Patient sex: M
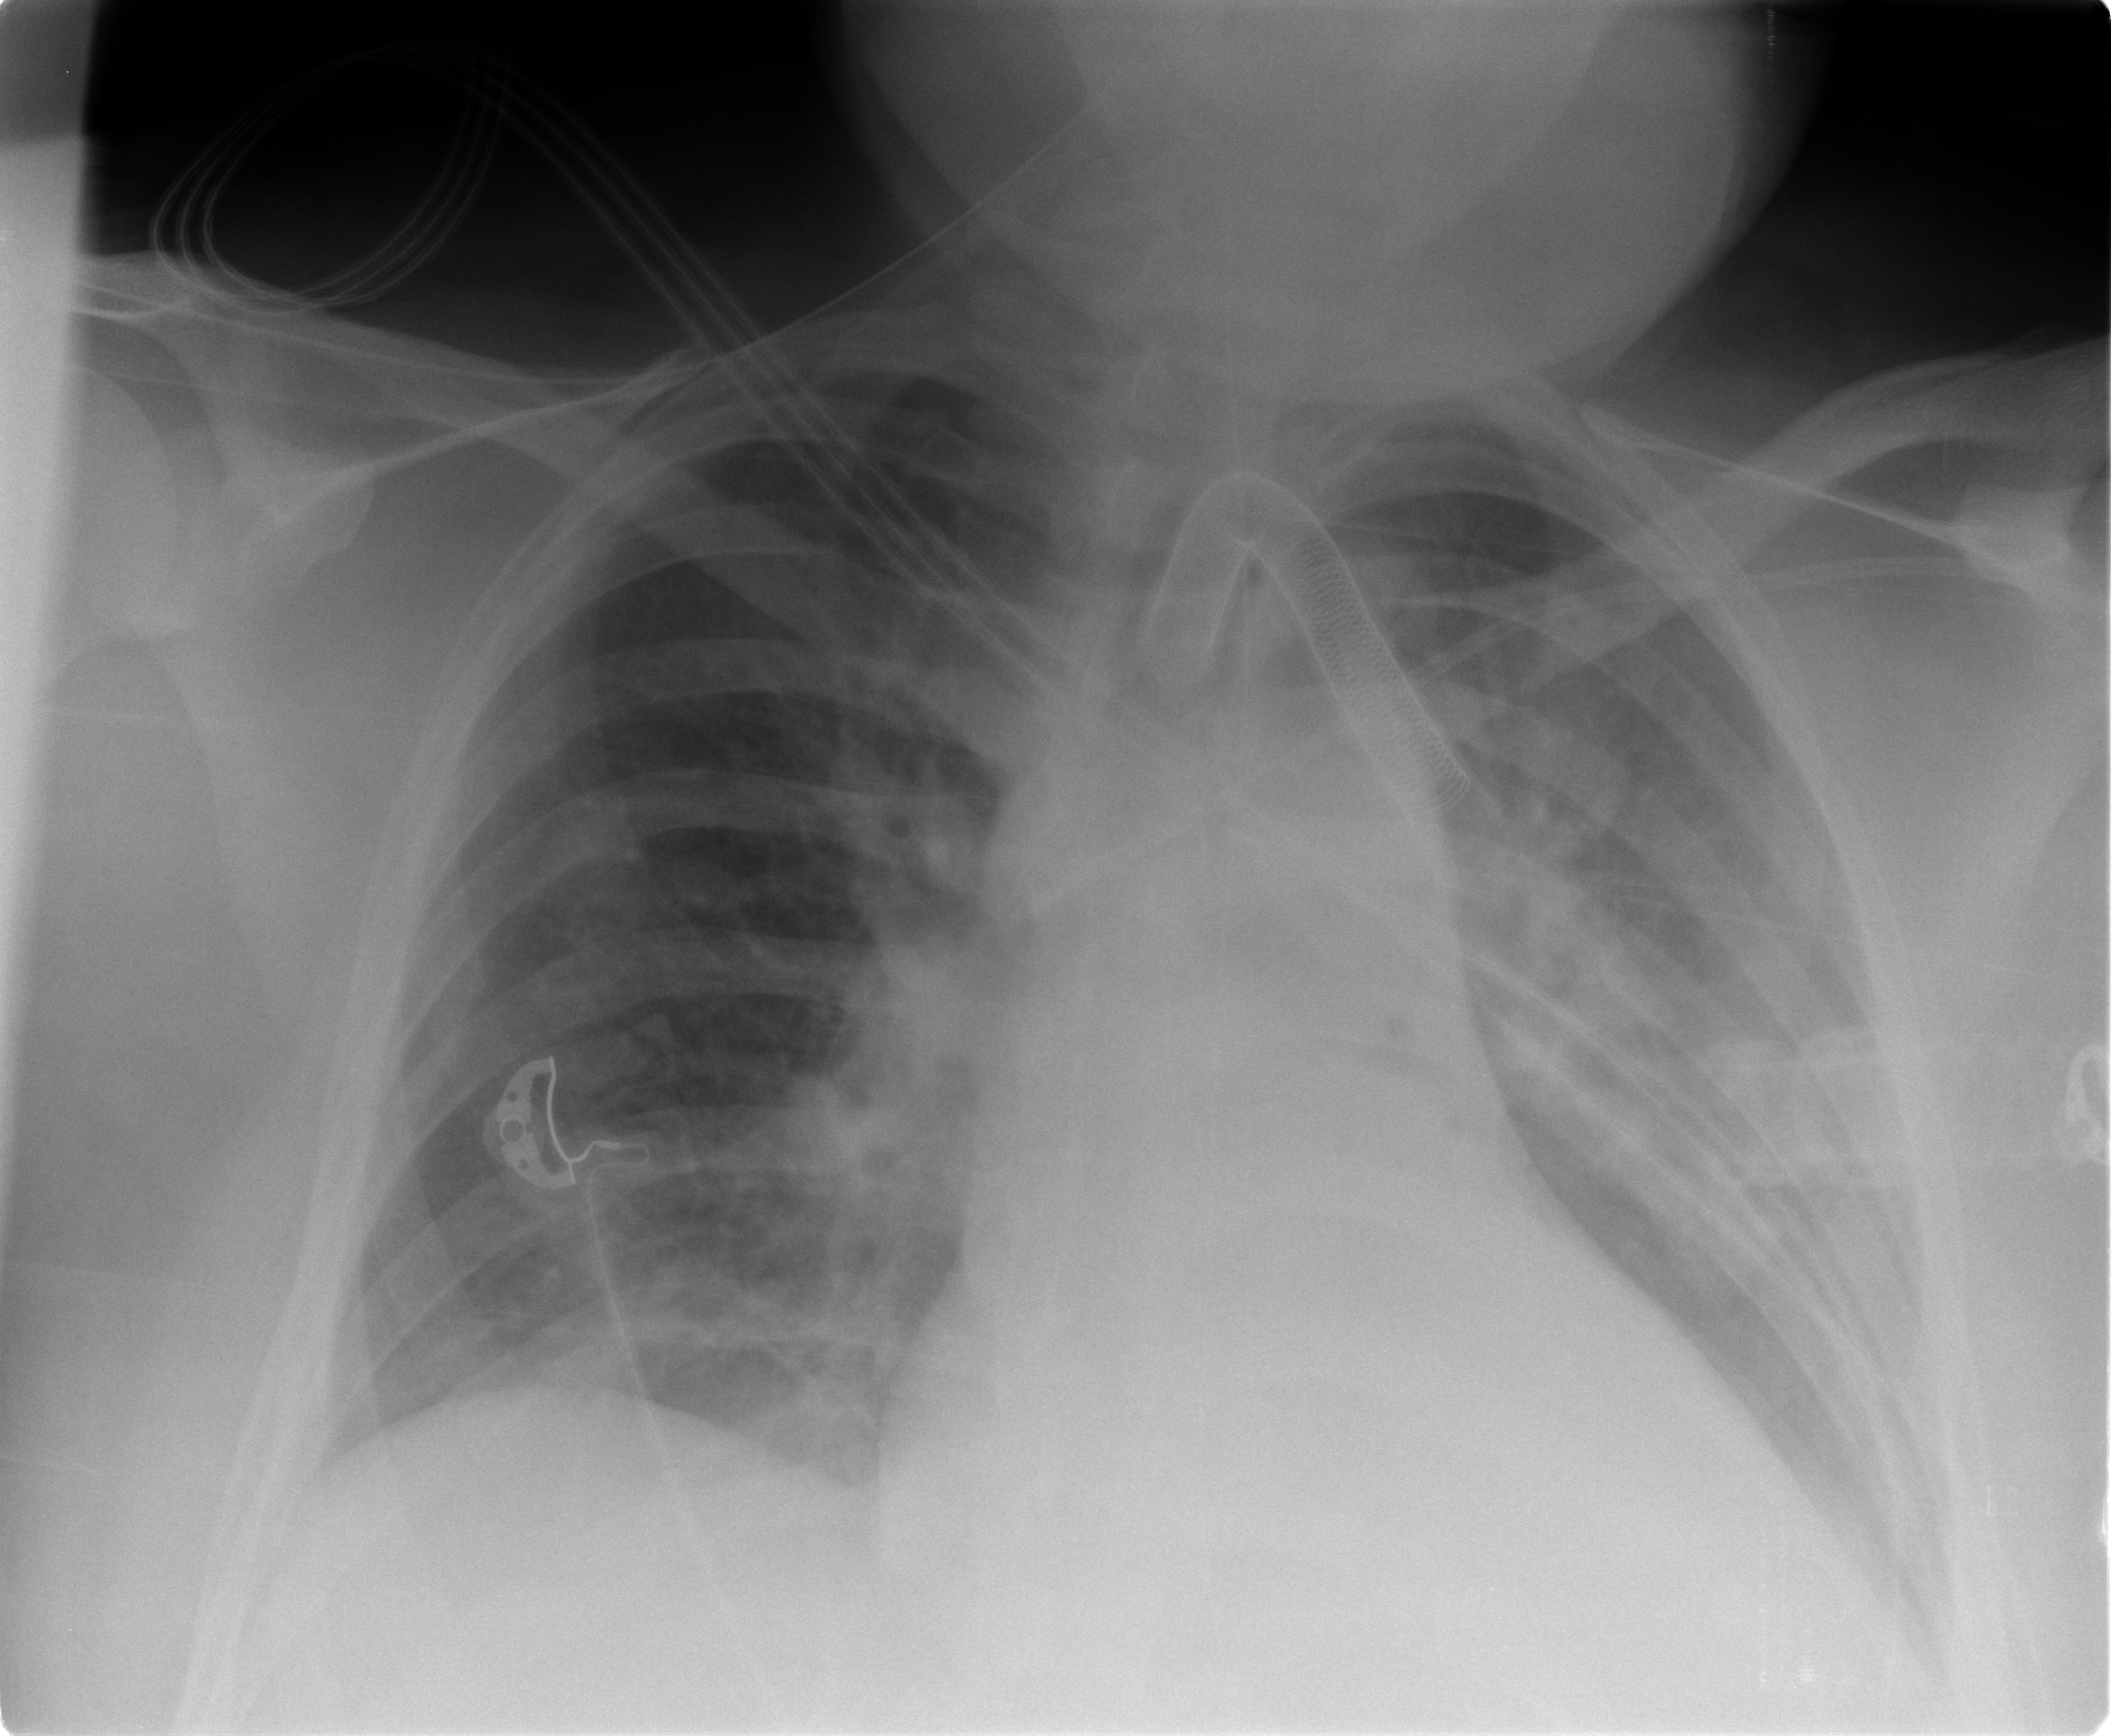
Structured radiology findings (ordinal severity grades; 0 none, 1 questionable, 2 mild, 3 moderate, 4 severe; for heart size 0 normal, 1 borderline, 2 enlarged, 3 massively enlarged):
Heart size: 2
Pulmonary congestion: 2
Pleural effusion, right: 0
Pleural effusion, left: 2
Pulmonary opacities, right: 2
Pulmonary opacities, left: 3
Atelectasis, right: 2
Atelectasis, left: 3